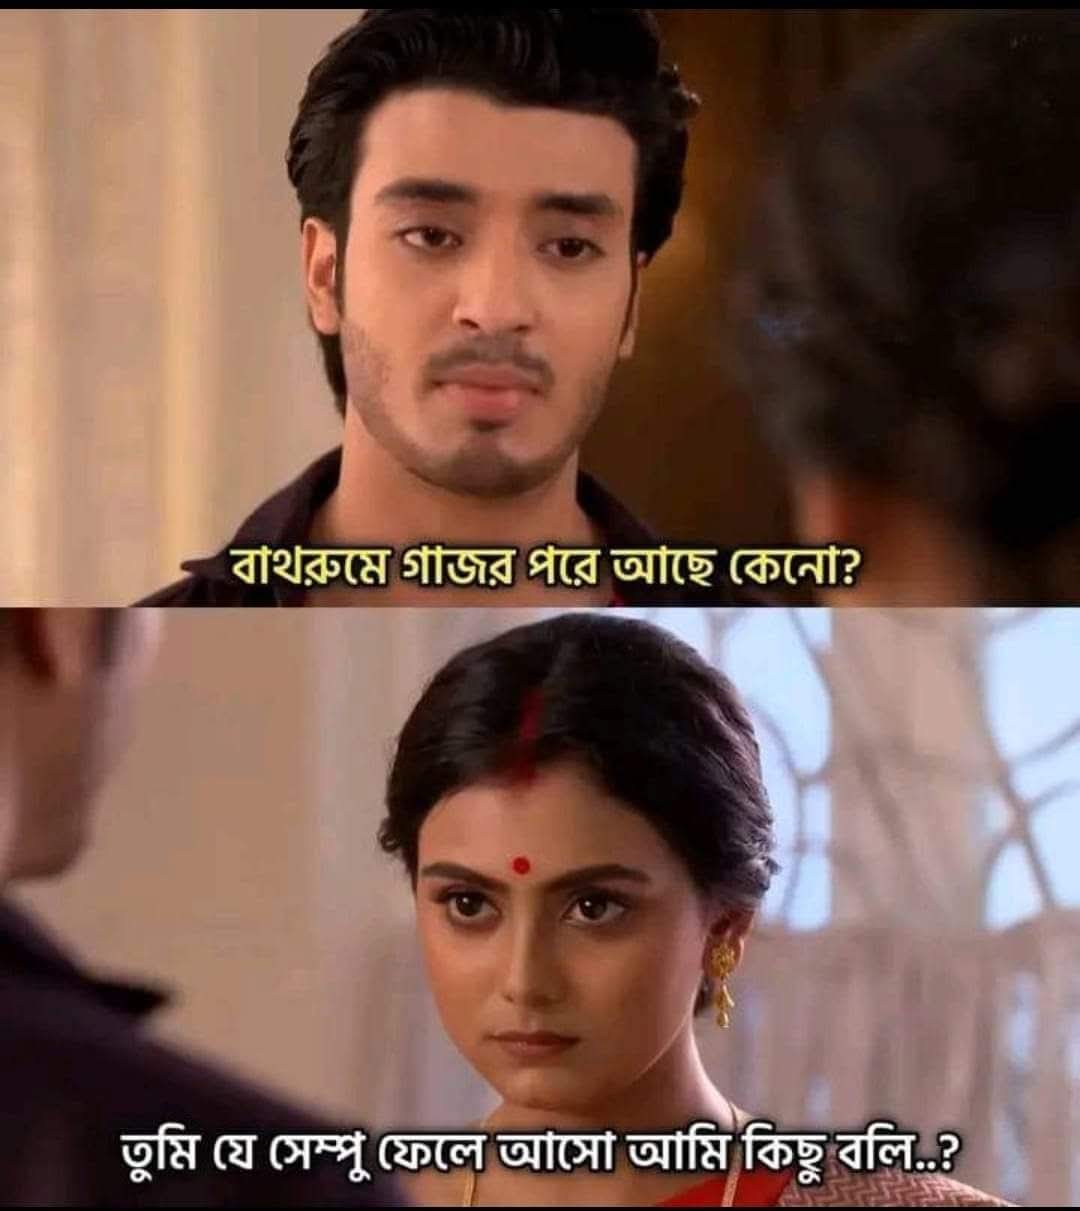
Text: বাথরুমে গাজর পরে আছে কেনো?
তুমি যে সেম্পু ফেলে আসো আমি কিছু বলি..?
Label: Non Hate